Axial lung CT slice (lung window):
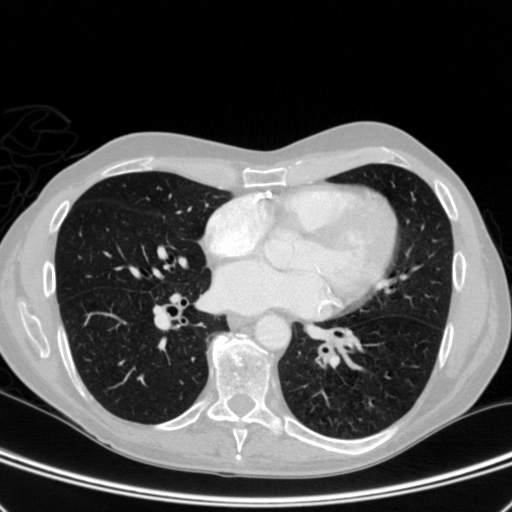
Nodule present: no